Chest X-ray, PA view. Patient: 24 years old, sex M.
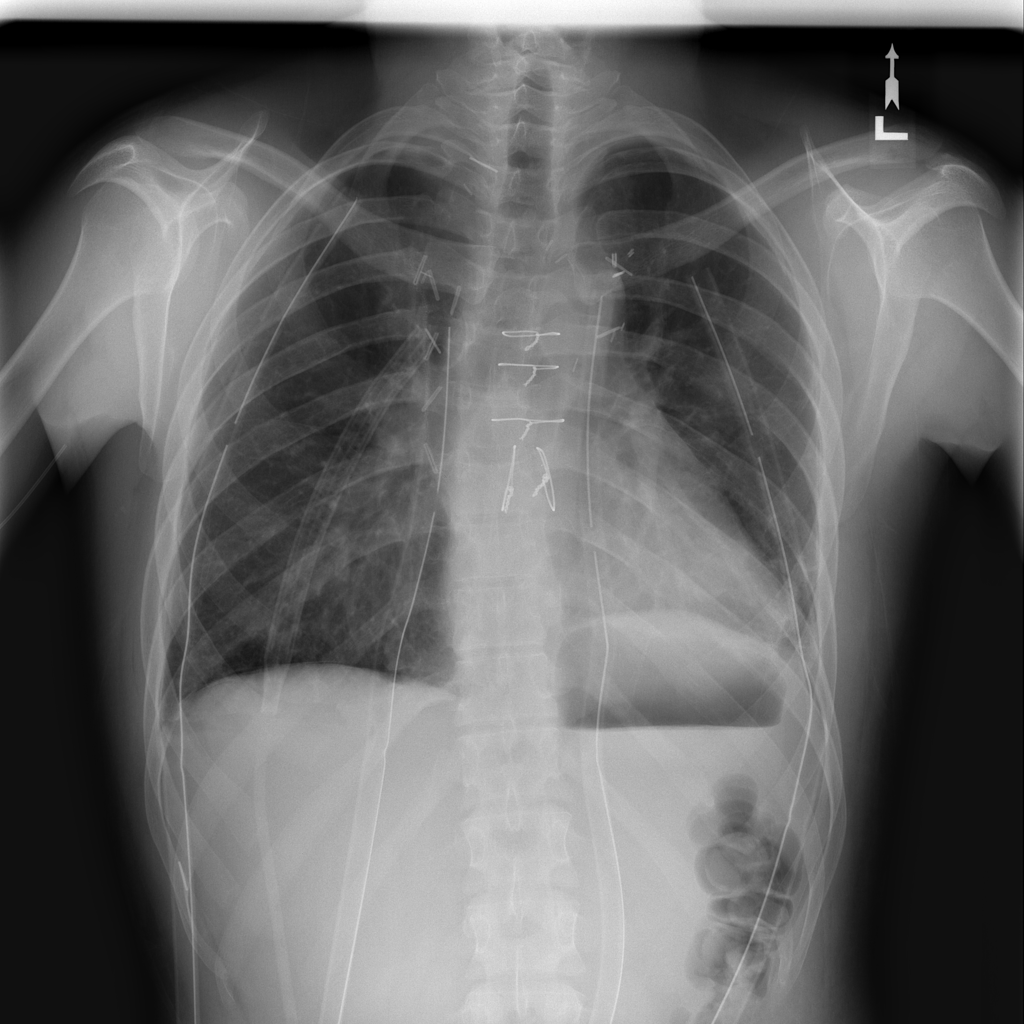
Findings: Pneumothorax